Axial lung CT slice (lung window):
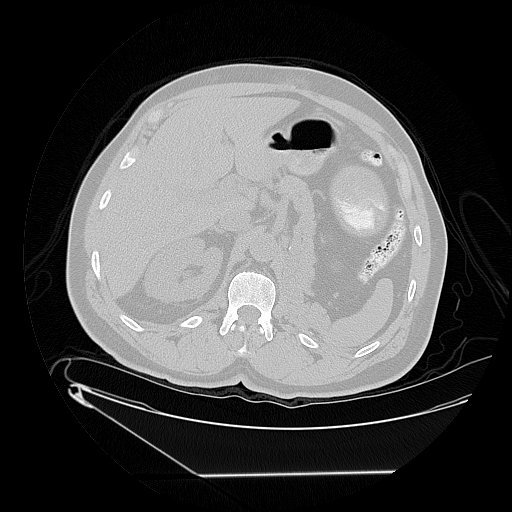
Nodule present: no